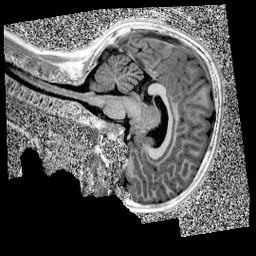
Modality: UNIT1
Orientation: sagittal
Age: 9
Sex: male
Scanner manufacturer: siemens
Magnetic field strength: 3 T
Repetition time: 4 s
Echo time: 0.00299 s